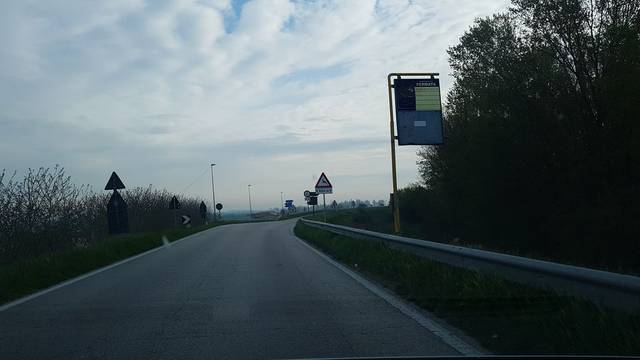
Region: Italy
Coordinates: 45.106, 11.665